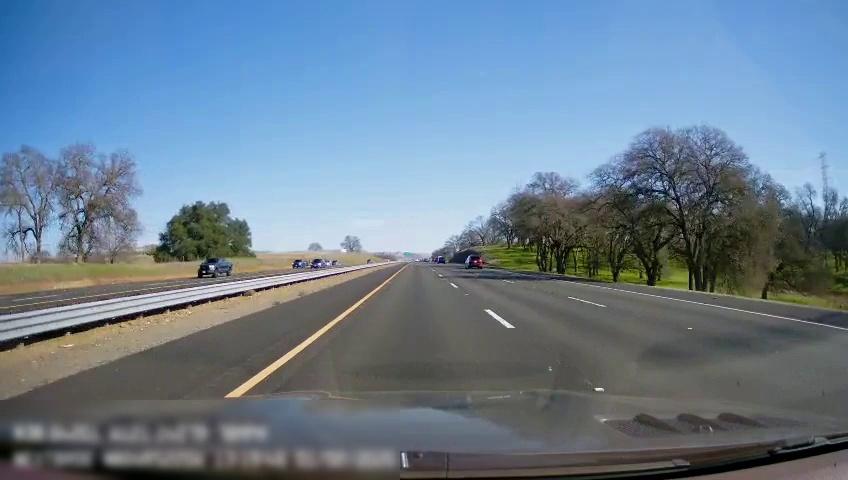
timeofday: Day
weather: Sunny
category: Drivable Space
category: Drivable Space
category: Vehicles | Truck
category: Vehicles | Truck
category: Vehicles | Van
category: Vehicles | Car
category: Lanes | Opposite Lane
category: Lanes | Opposite Lane
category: Lanes | Current Lane
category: Lanes | Current Lane
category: Lanes | Alternate Lane
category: Lanes | Alternate Lane